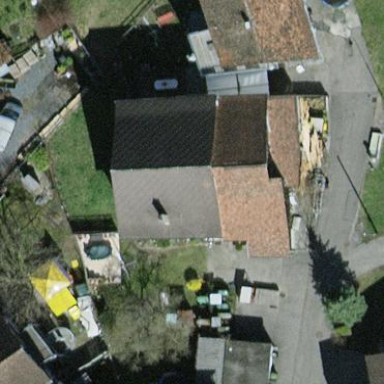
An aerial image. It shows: Detached building.